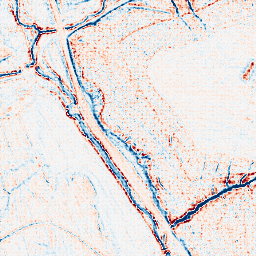
Category: edge_preserving
Decomposition family: anisotropic_diffusion
Decomposition parameters: iterations: 10
kappa: 50
gamma: 0.1
Upsampling method: sinc_hamming
Upsampling parameters: scale: 4
kernel_size: 4
Upsampling scale: 4